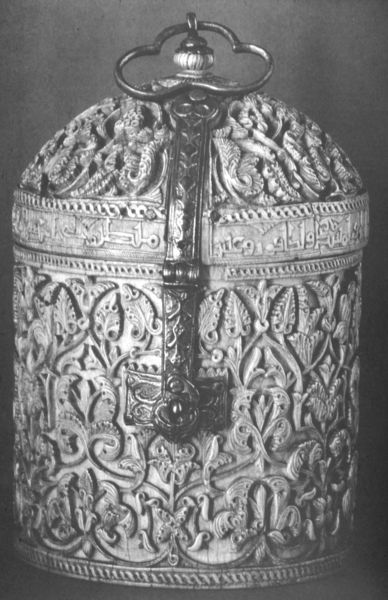
Titel: Pyxis mit vegetabilen Mustern
Standort: New York
Institution: The Hispanic Society of America
Schlagwörter: blätter, weiß, äste, blume, schwarz, dame, schloss, muster, ornament, silber, zweige, gold, blatt, pflanzen, henkel, krug, ranken, relief, schrift, rand, kuppel, bordüre, symmetrie, floral, ornamente, verzierung, metall, bronze, schriftzeichen, foto, fotografie, griff, spange, truhe, deckel, gefäß, geflecht, dose, vergoldet, orient, orientalisch, schwarz weiß, kiste, ranke, schnitzerei, verziert, ornamental, halbrund, fries, knauf, schnörkel, arabisch, scharnier, mittelalter, edelstein, schlüssel, haptisch, beschlag, schatulle, bänder, vegetabil, goldschmiedekunst, feinarbeit, islam, behälter, urne, aufbewahrung, schliesse, verschluss, geschnitzt, schnitzereien, verschlossen, elfenbein, relieff, friese, arabeske, dreipass, behältnis, pyxis, oriental, ziselliert, arabische schrift, deckelrand, friesbänder, pixis, sxymmetrisch